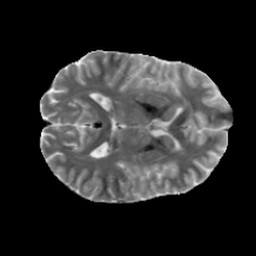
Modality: MD
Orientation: axial
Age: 25
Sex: female
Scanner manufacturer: siemens
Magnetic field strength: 6.98 T
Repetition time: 7.776 s
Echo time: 0.076 s